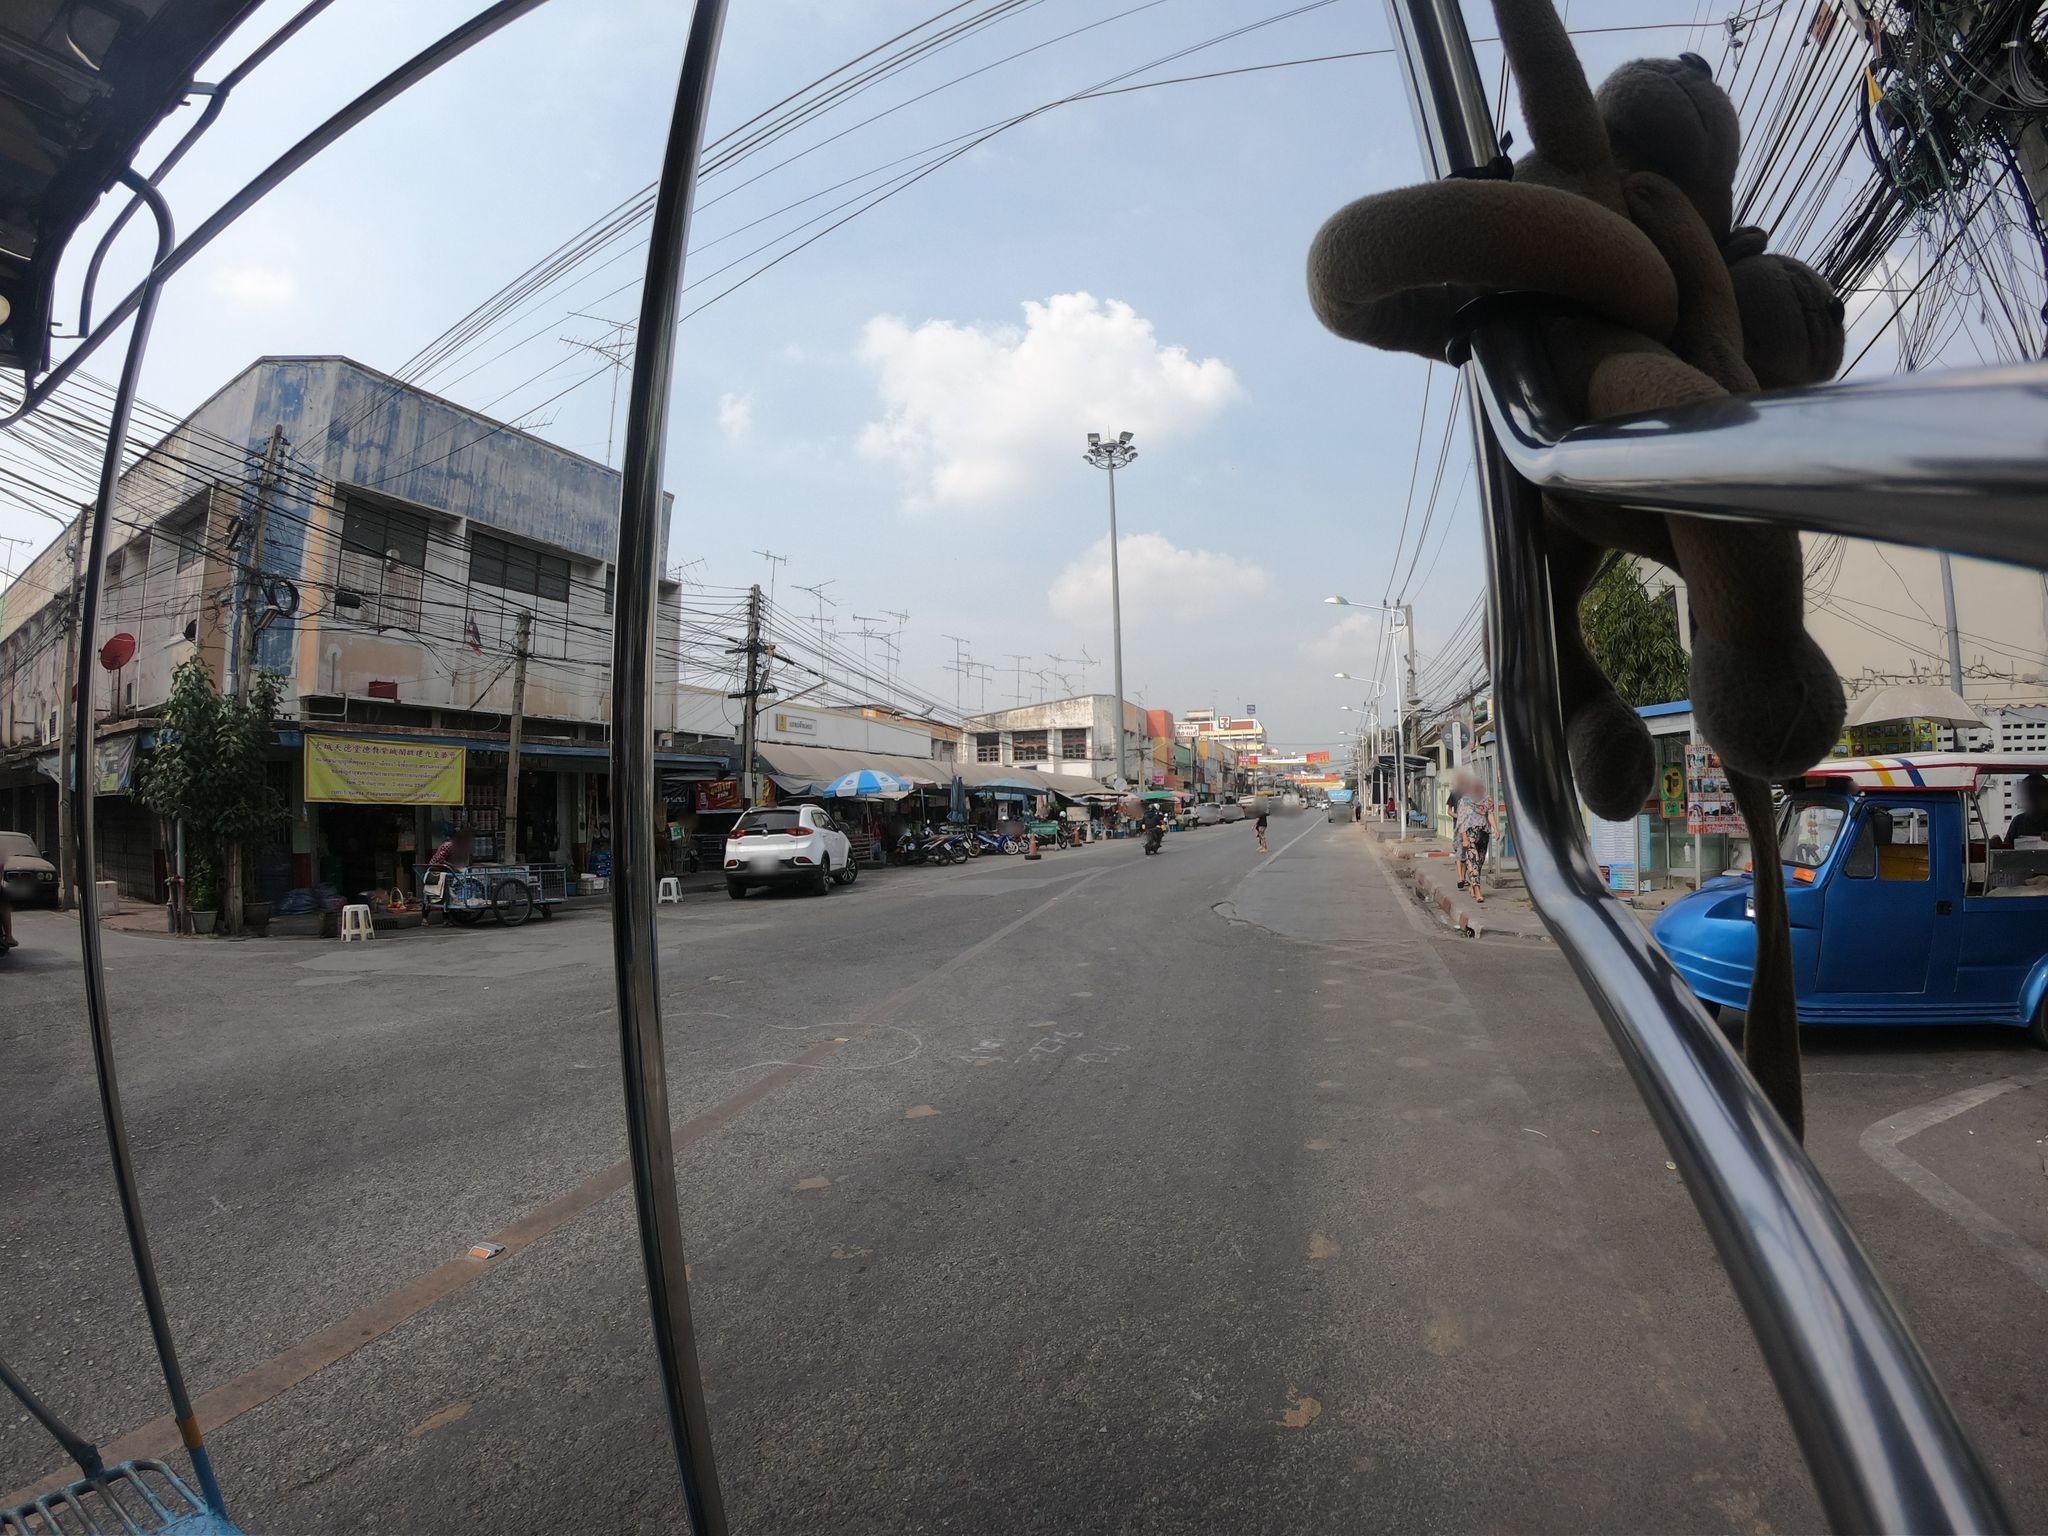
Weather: clear
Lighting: day
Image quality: good
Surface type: walking surface
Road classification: steps, path, residential
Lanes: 1
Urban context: semi-dense urban cluster
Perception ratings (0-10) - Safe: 3.75, Lively: 7.39, Beautiful: 2.81, Boring: 5.34, Depressing: 4.72, Wealthy: 1.71